Question: This is the structure:

I want toggle 'ul.children' by clicking 'a.exchand-cat-item'. I tried this:
'''
$('a.expand-cat-item').on('click', function() {
$(this).siblings('ul.children').toggle('slow');
});
'''
But then realized that it doesn't work because 'ul.children' is one level up in the DOM tree of 'a.exchand-cat-item'
What's the right way of doing this?
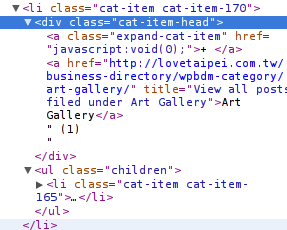
Answer: You could use <URL> to first climb back up to the 'div' element:
'''
$(this).closest('div').siblings('ul.children');
'''